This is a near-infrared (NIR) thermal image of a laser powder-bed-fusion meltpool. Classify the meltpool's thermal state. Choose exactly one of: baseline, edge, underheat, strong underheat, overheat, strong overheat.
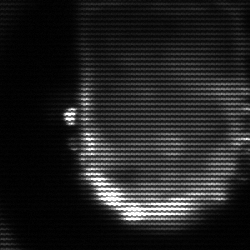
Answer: baseline